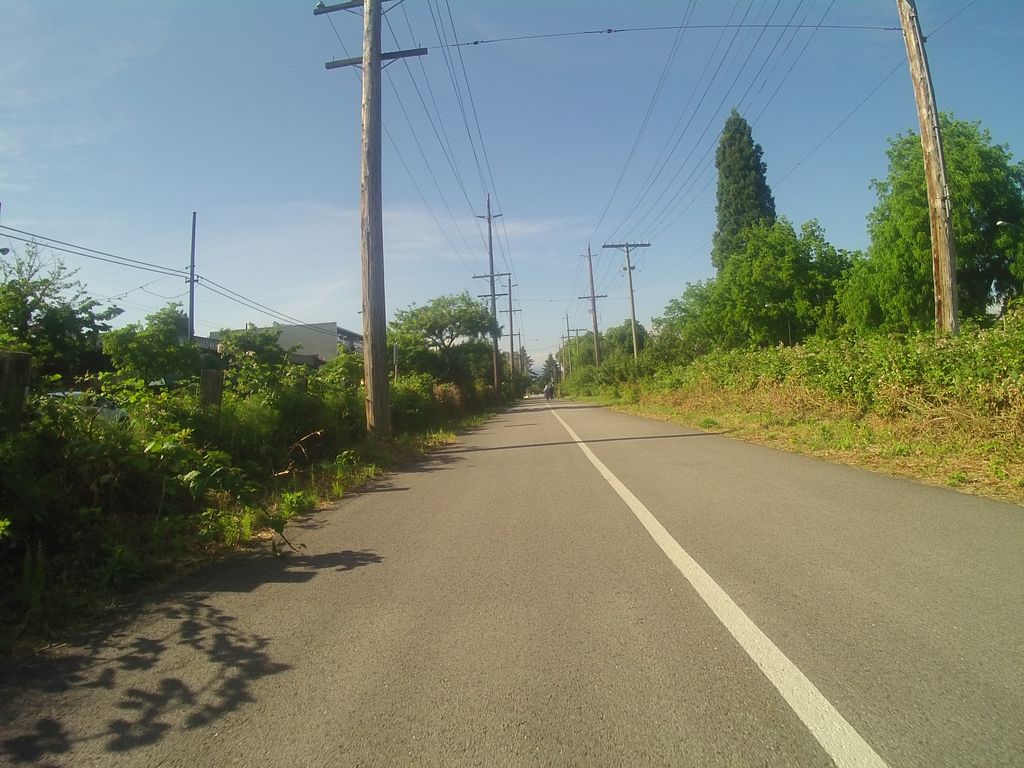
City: vancouver